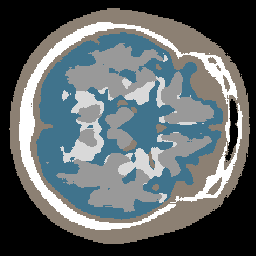
Label: no_lesion